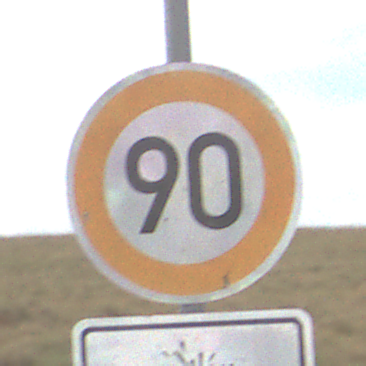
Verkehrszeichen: Geschwindigkeit90
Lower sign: Entfernungsangaben2
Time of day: Midday
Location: Outdoor (Nature)
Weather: PartlyCloudy
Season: NotSpecified
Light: Natural